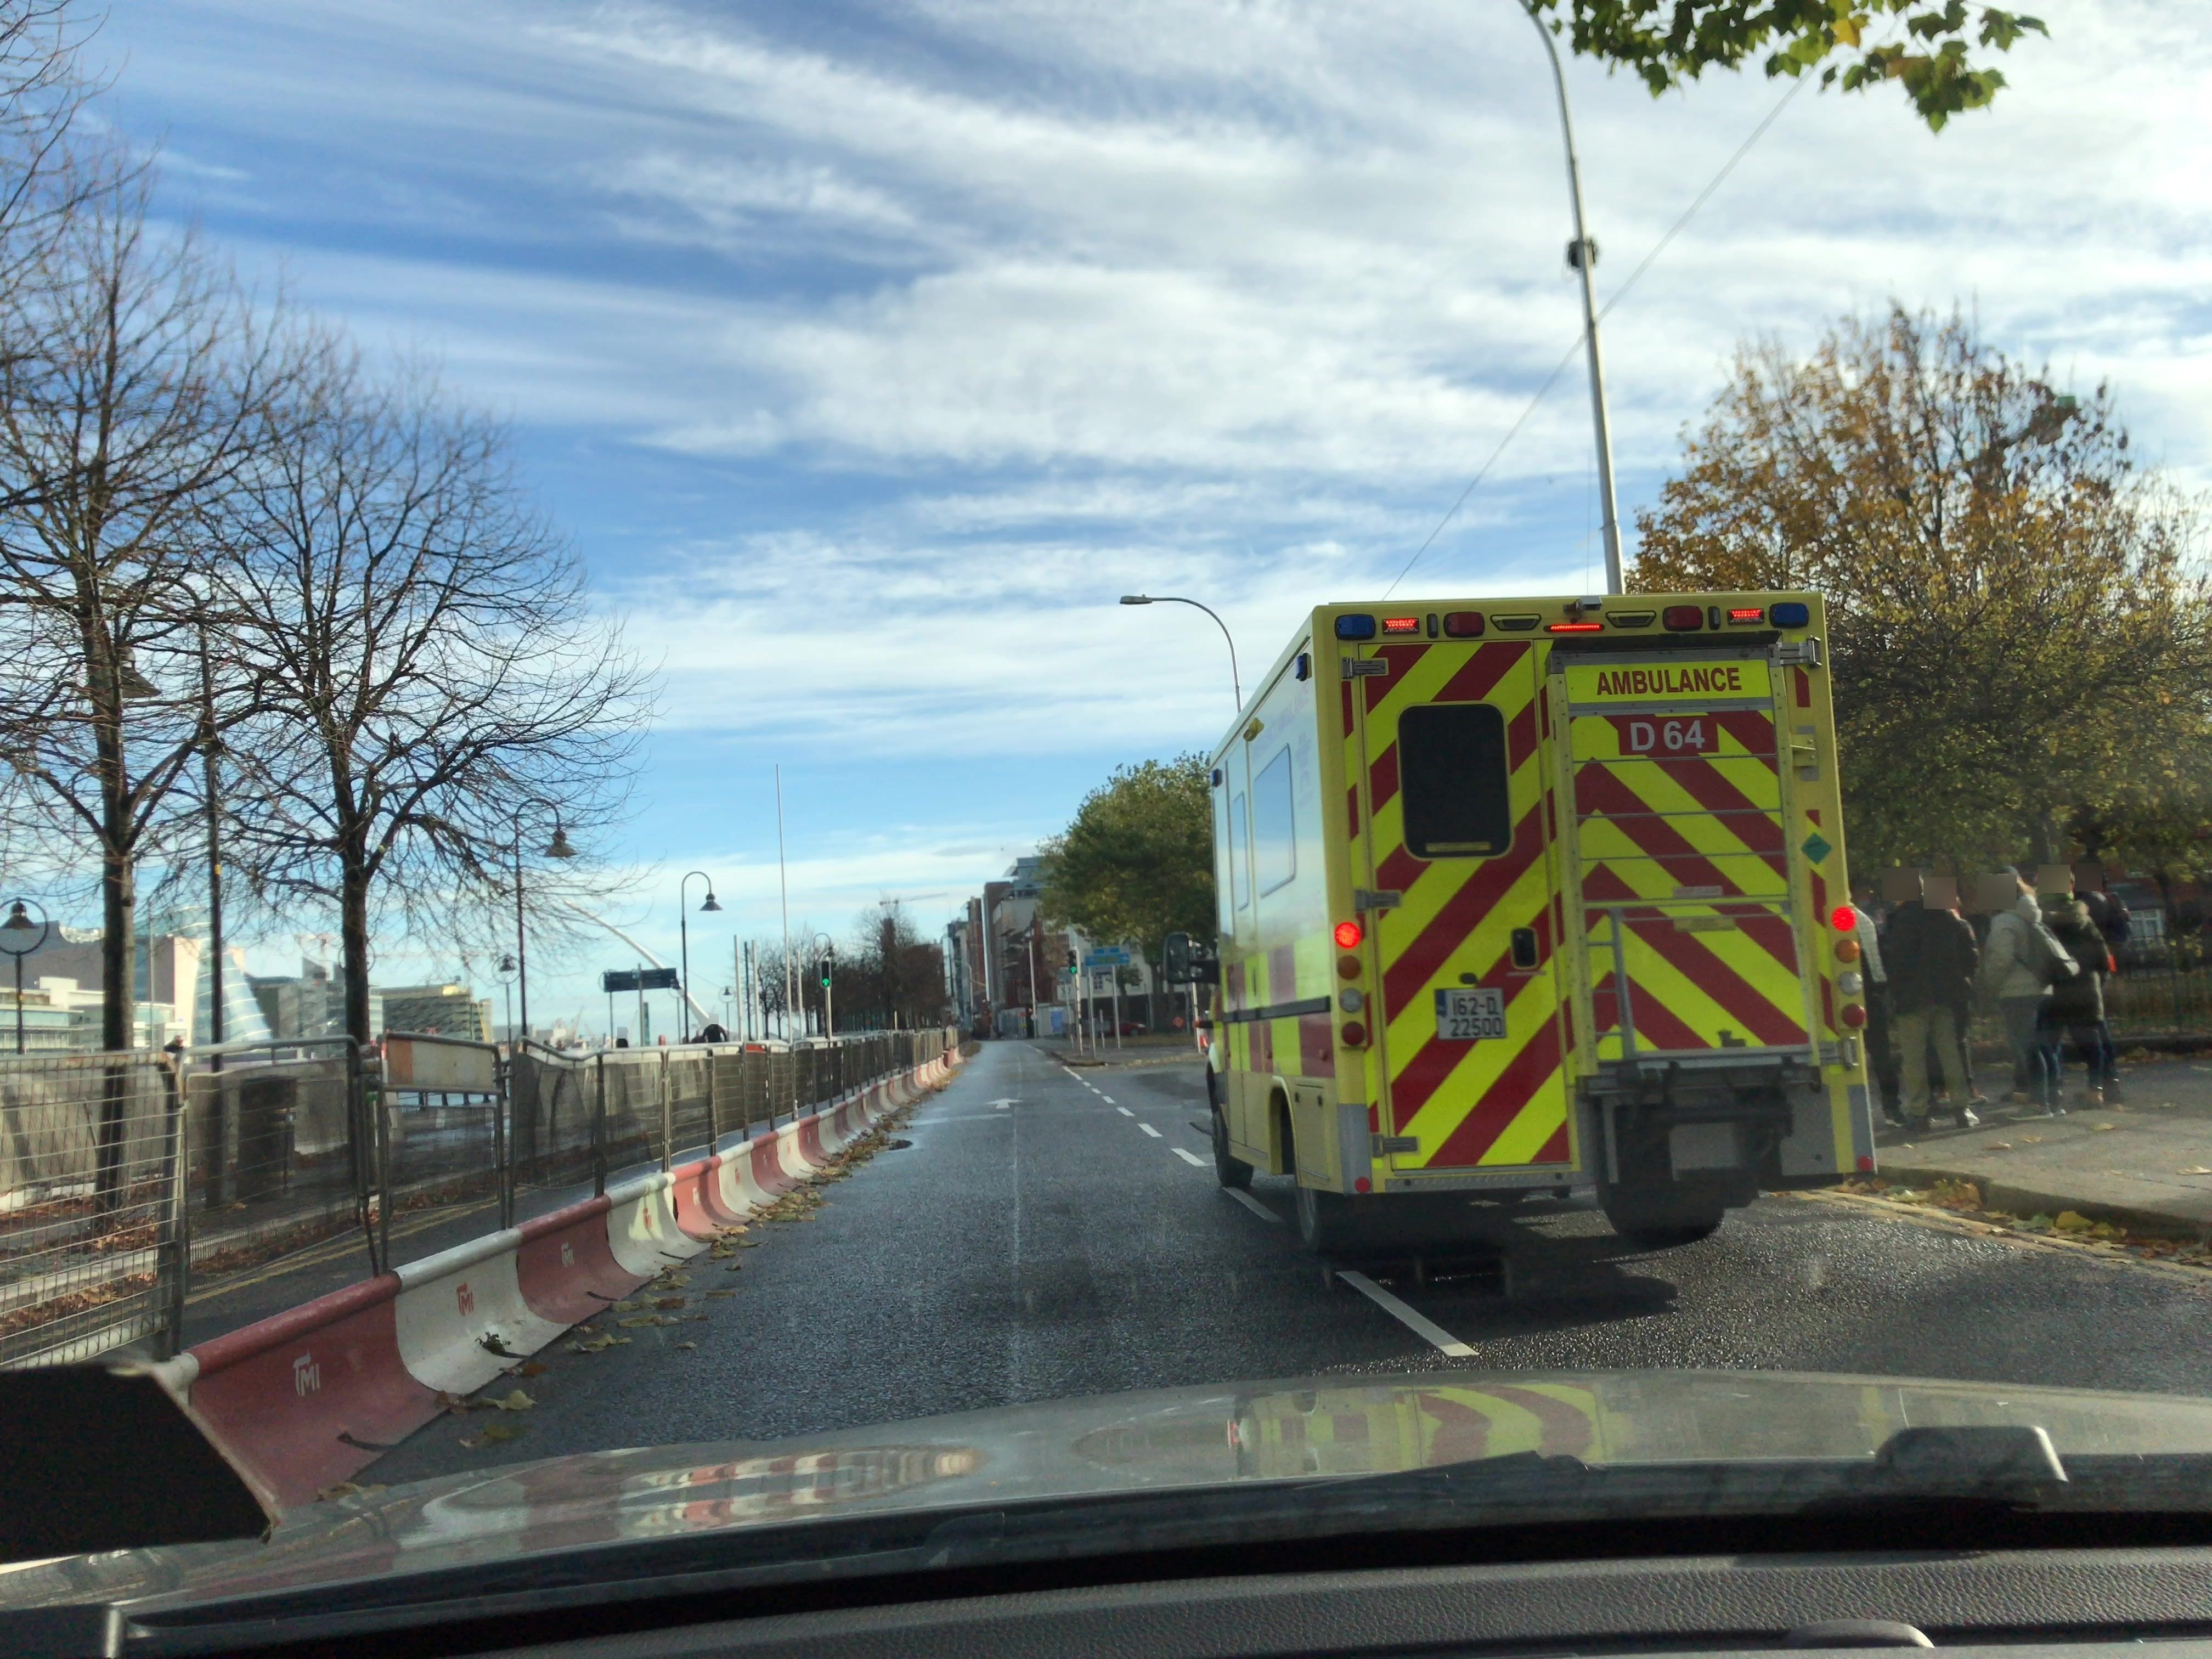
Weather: cloudy
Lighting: day
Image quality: good
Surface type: driving surface
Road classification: cycleway
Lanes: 3, 2
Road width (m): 3, 4.5
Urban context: urban centre
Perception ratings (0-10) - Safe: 4.53, Lively: 8.22, Beautiful: 2.14, Boring: 6.27, Depressing: 1.77, Wealthy: 4.42